Question: Count the number of objects in the diagram.
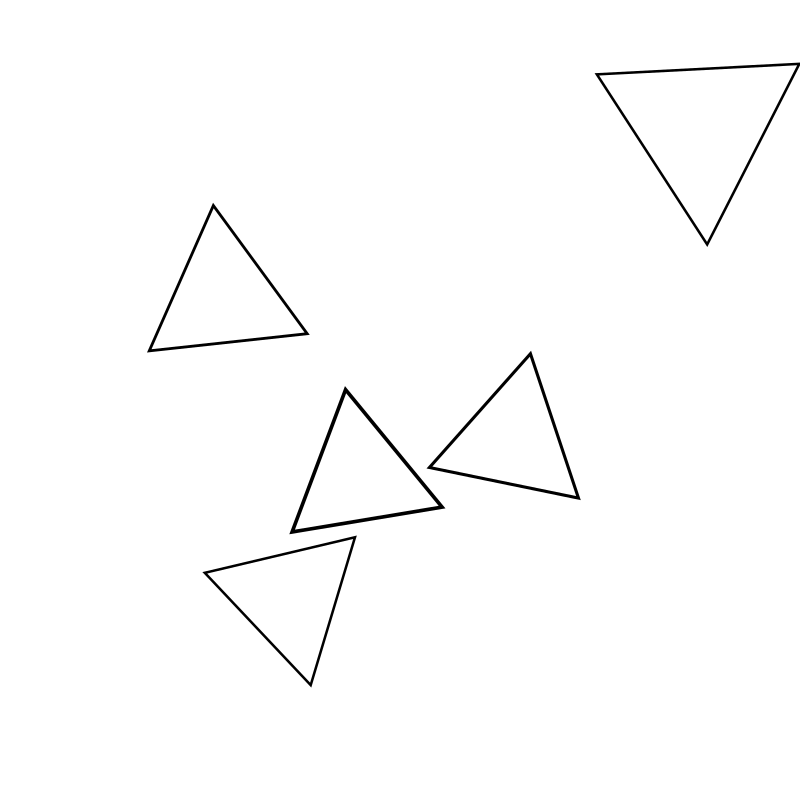
Answer: 5